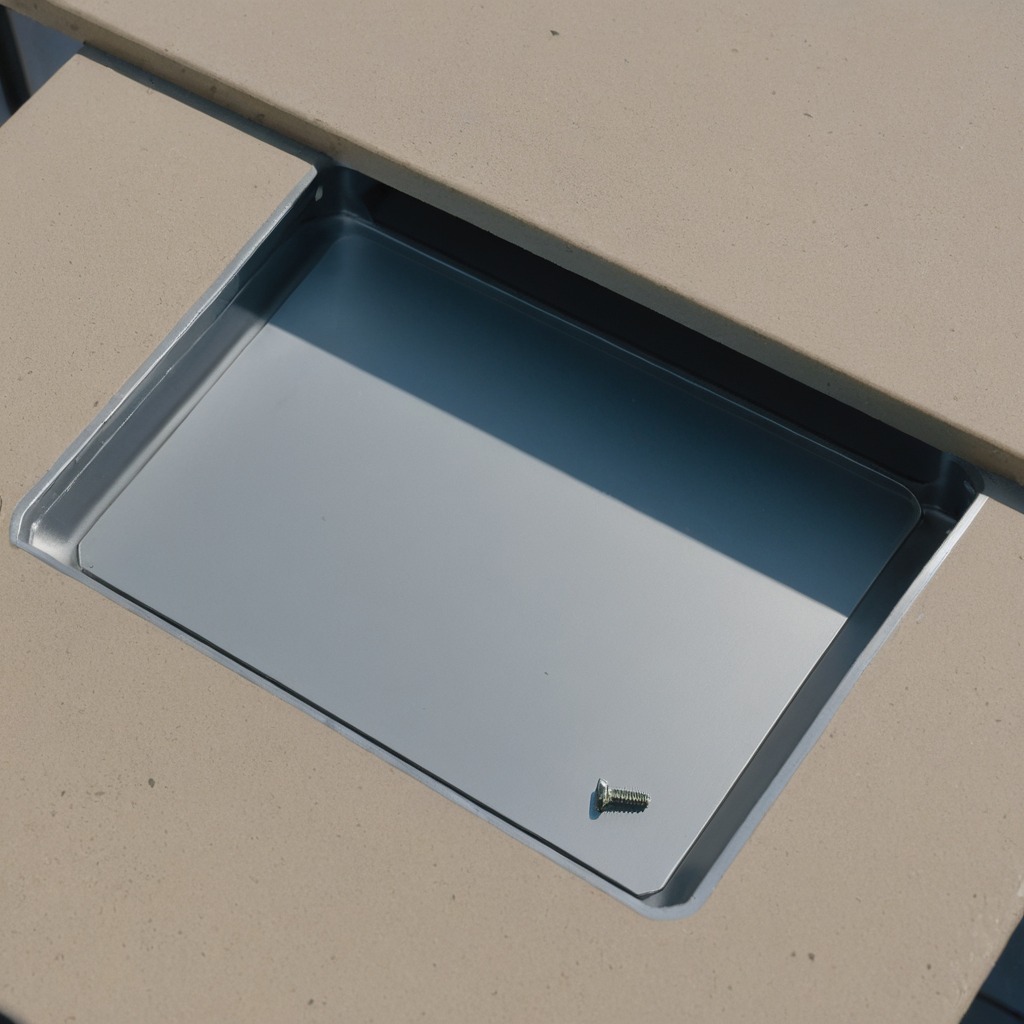
A metal screw is lying on the table in a temporary outdoor tool station.